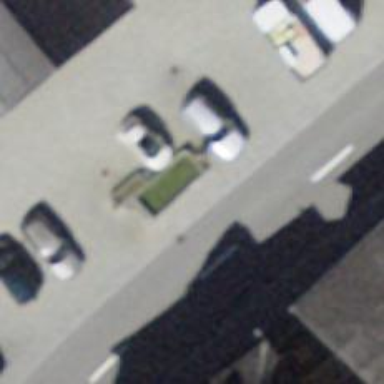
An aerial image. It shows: Fountain.